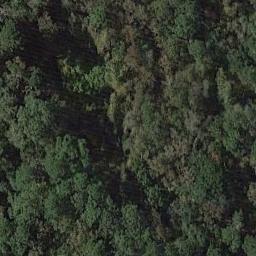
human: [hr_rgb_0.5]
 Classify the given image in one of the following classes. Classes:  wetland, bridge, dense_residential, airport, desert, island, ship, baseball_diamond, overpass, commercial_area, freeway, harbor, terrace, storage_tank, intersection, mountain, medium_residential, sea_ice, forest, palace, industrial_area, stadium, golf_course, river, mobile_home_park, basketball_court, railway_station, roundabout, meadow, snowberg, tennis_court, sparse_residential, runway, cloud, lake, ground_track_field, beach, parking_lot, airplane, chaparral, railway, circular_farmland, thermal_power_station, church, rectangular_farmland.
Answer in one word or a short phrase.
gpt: forest